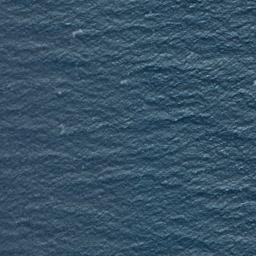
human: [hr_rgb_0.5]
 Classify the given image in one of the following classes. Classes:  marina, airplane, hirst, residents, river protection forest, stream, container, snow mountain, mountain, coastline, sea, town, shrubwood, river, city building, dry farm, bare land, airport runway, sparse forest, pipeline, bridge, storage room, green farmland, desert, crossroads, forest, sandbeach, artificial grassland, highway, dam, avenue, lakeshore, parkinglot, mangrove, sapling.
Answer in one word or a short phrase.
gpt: sea